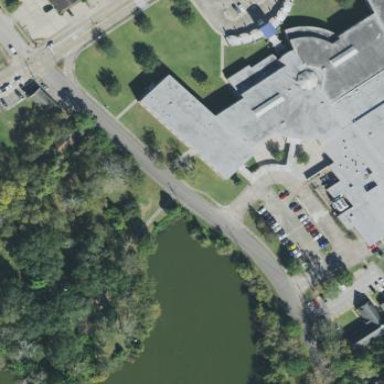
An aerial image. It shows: School building.